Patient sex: M
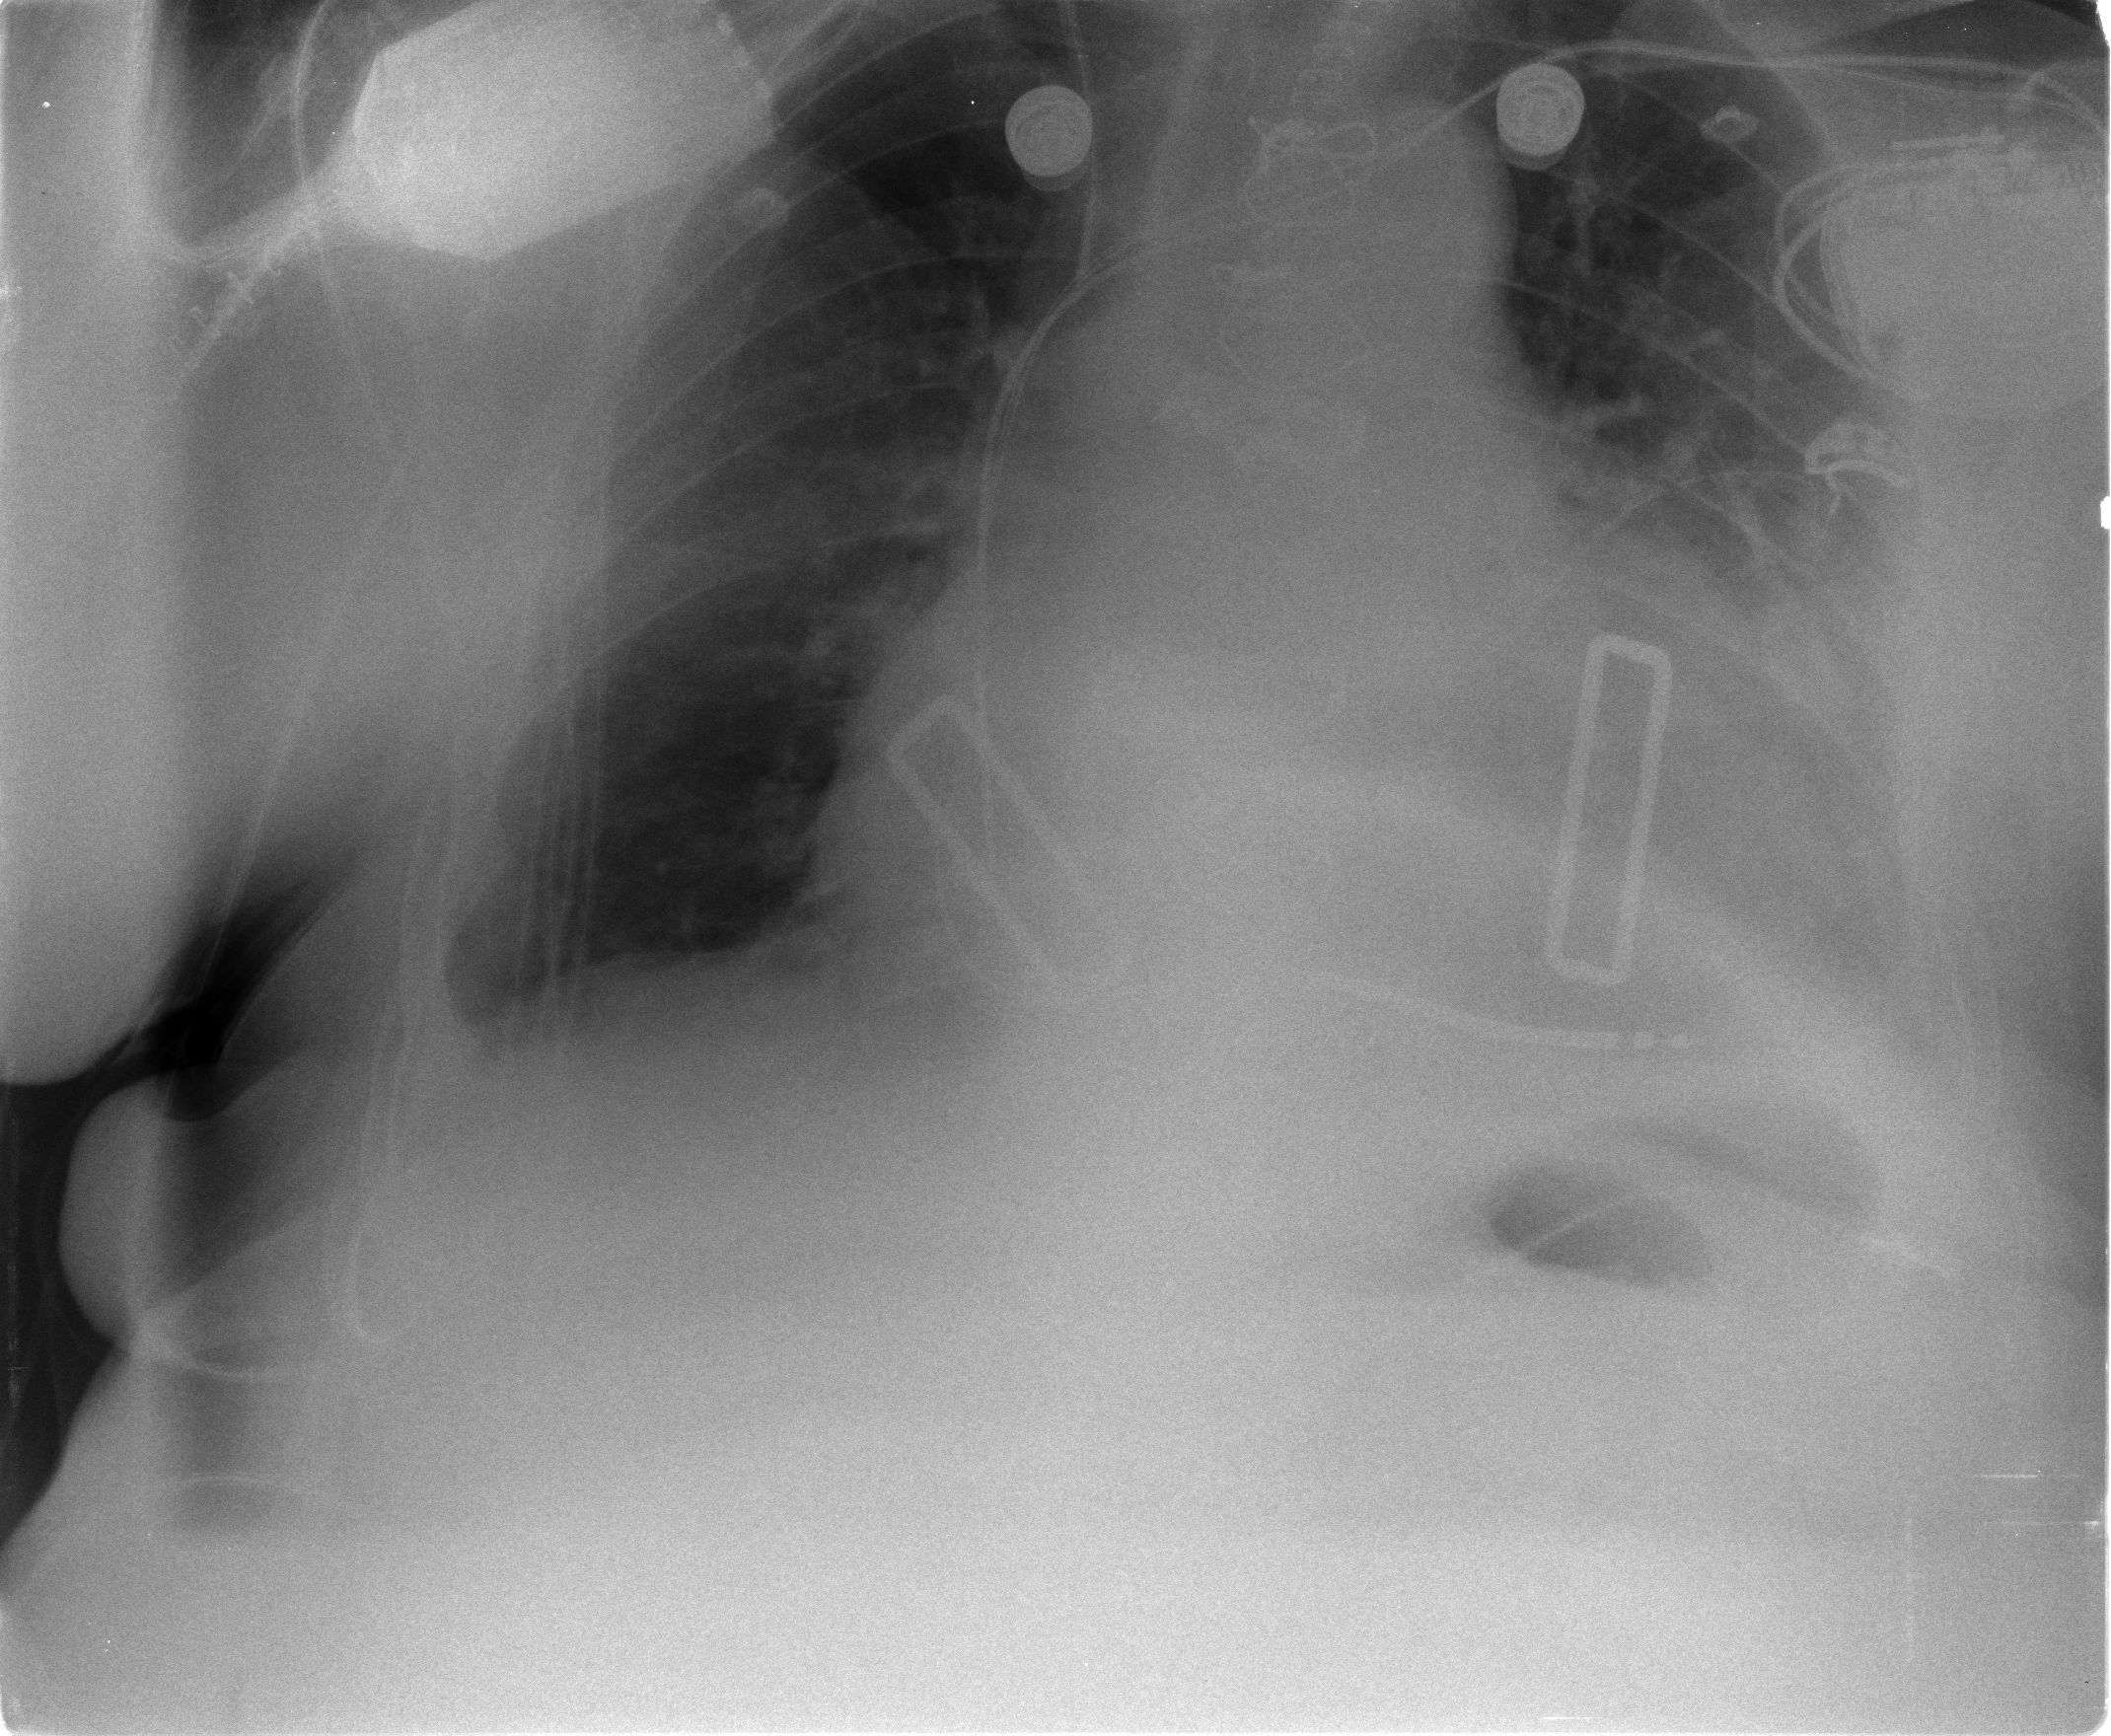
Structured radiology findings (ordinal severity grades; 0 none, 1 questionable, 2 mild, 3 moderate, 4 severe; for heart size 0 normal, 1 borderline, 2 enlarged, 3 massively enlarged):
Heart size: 3
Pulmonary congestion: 2
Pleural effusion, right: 2
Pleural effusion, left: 2
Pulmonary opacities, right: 1
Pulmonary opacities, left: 1
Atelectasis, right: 2
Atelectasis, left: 2